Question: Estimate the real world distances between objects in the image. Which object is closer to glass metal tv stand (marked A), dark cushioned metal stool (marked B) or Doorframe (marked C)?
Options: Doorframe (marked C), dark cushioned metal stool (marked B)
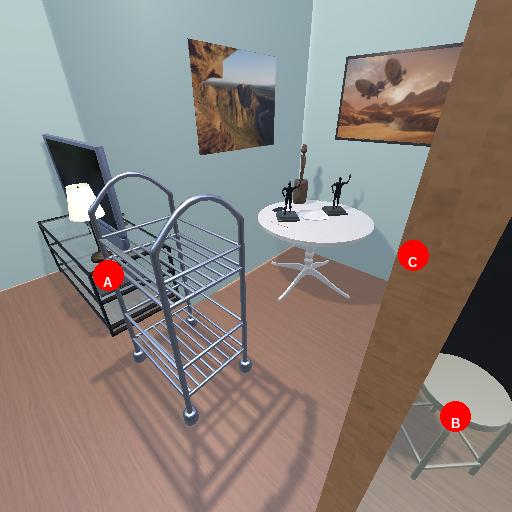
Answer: Doorframe (marked C)